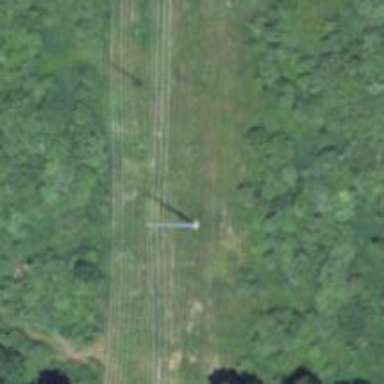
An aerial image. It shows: Power pole.